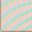
Piece: xx